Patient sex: M
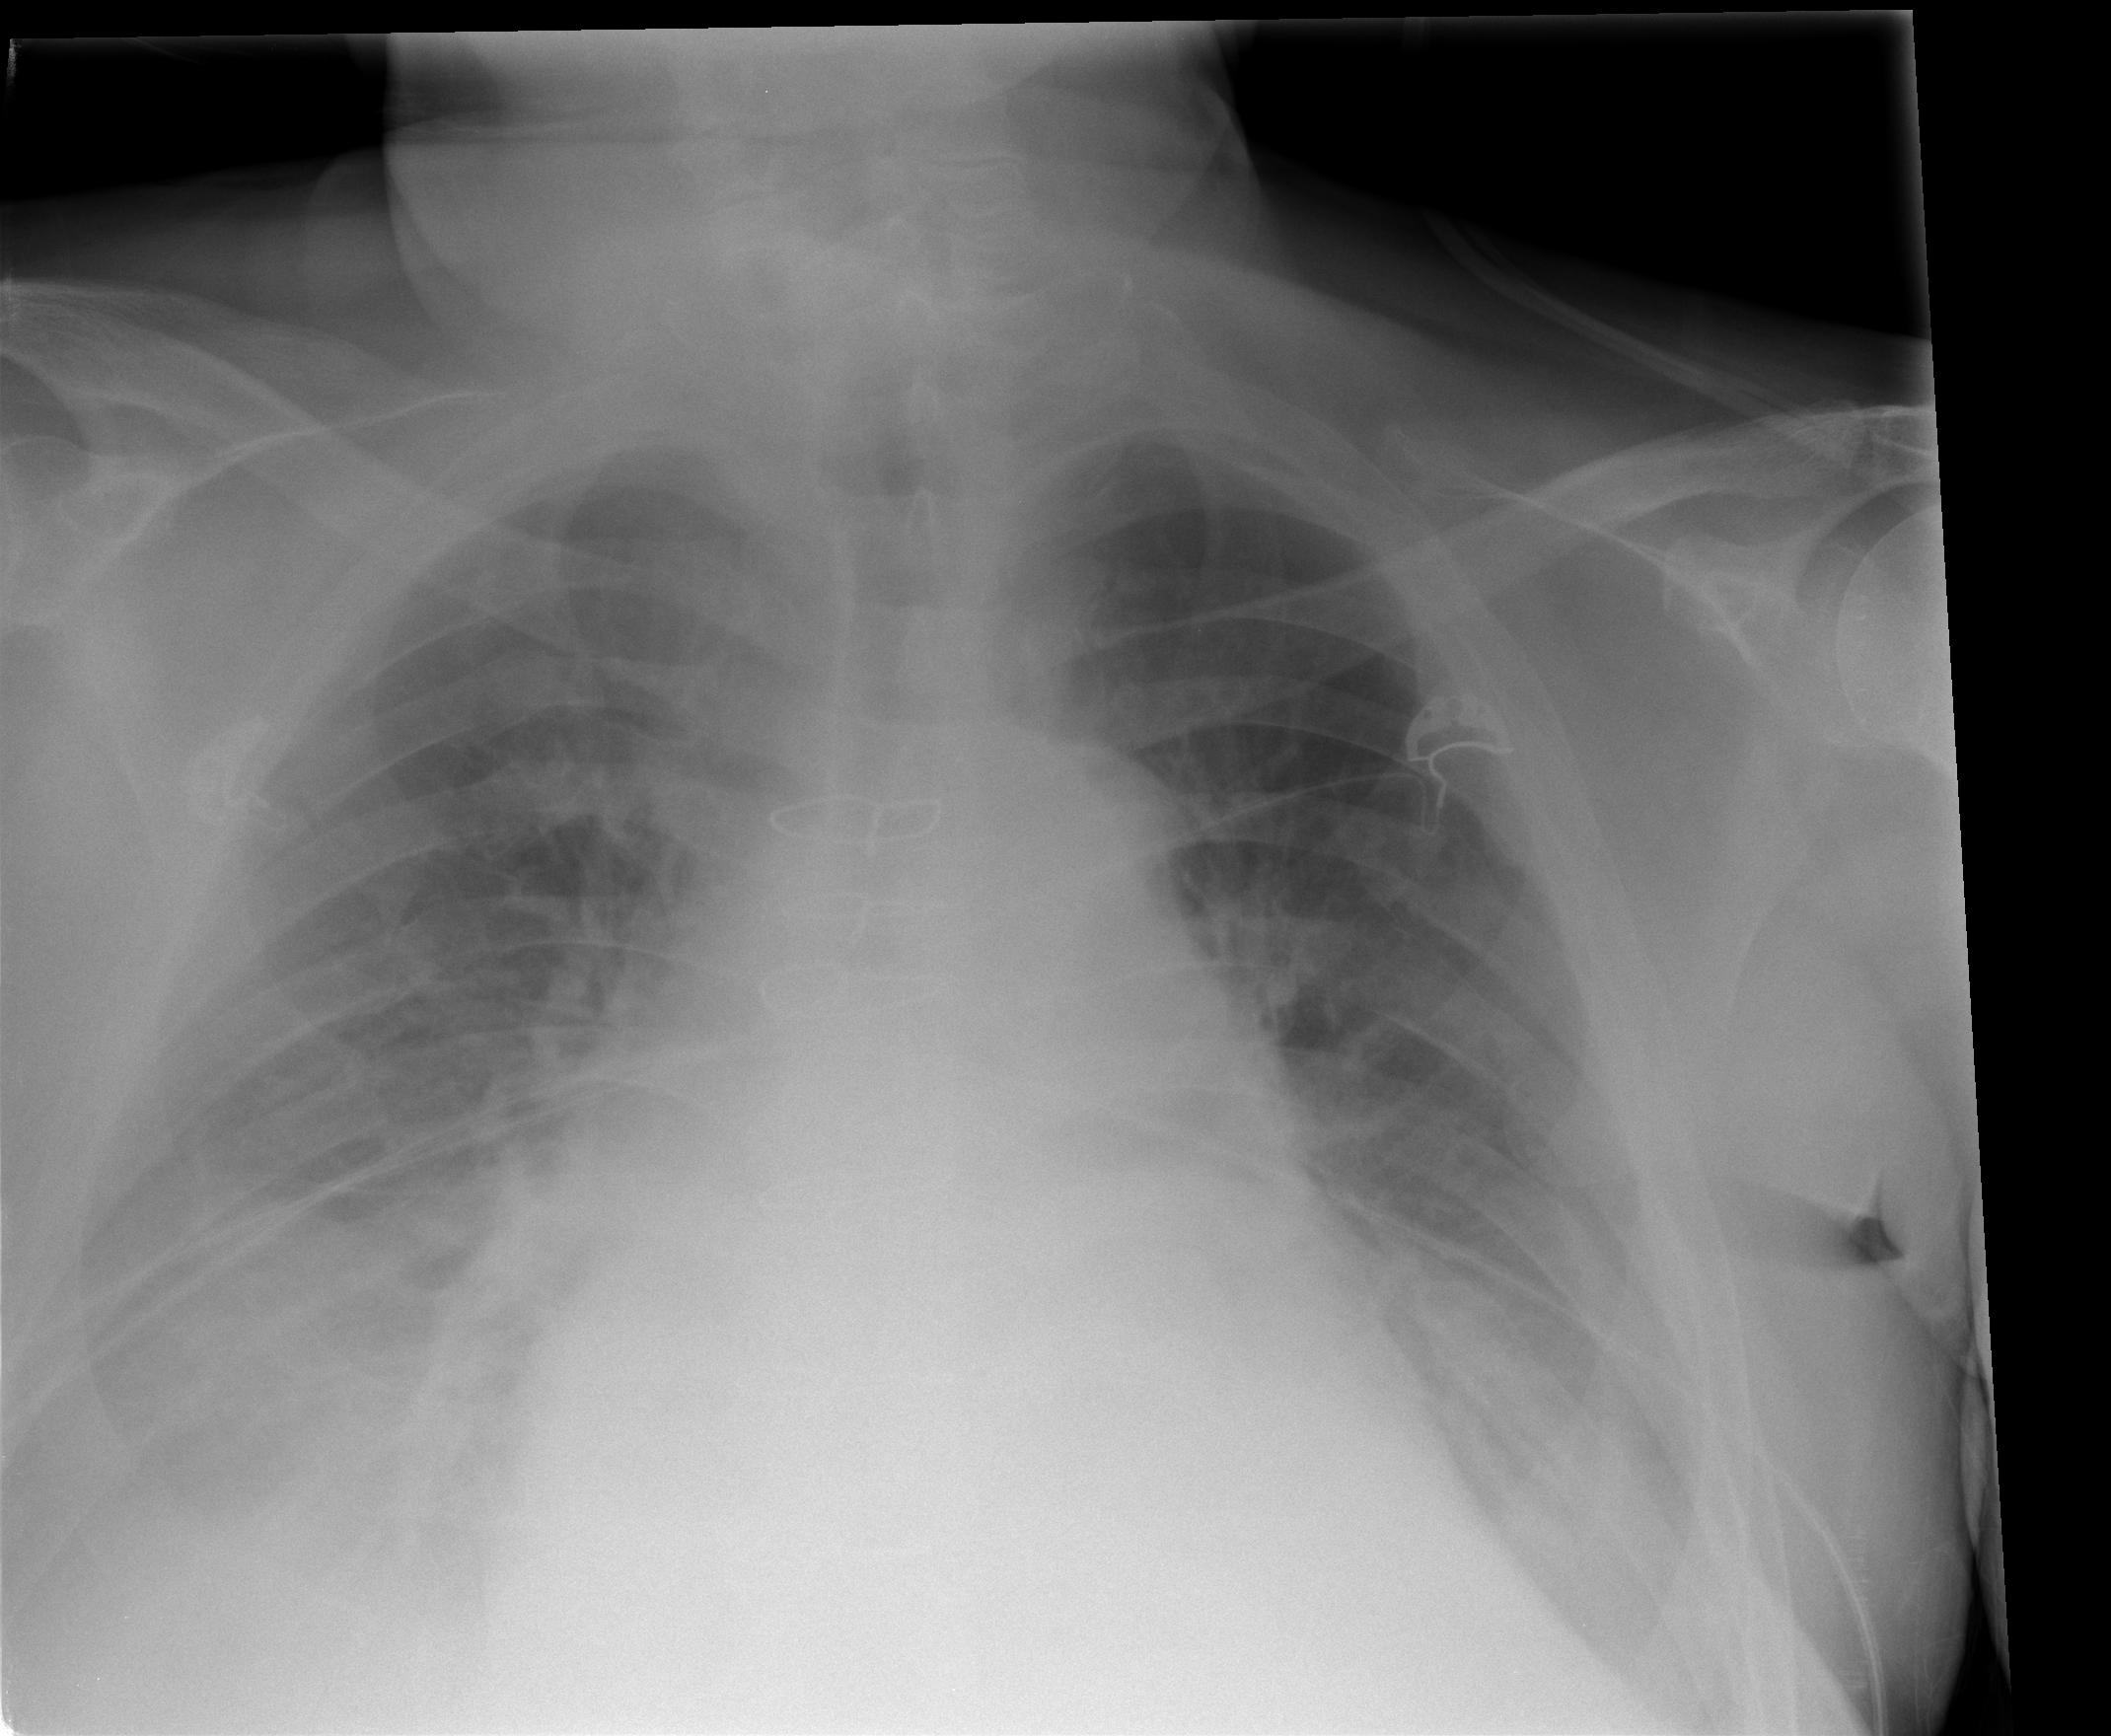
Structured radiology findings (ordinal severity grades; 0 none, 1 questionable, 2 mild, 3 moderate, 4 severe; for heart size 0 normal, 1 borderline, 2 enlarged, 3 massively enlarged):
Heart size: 2
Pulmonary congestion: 2
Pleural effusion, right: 2
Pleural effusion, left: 2
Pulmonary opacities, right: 0
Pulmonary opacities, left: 0
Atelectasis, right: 2
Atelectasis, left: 2